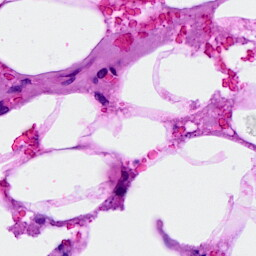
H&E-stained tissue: Breast